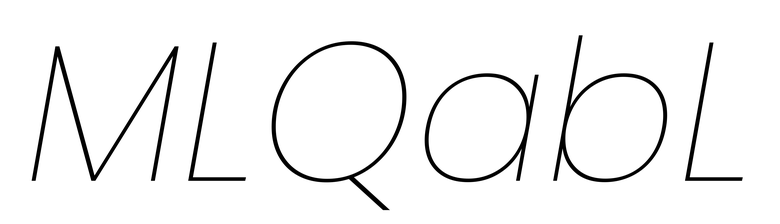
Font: Poppins-ThinItalic